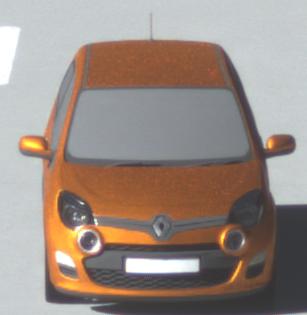
Make: Renault
Model: Twingo 1.2 LEV 16V 75
Detailed model: Twingo (II)
Model produced from: 2012/01
Model produced until: 2014/07
Doors: 3
Color: orange
Road condition: wet road
Daytime: morning or afternoon
Contrast: high contrast